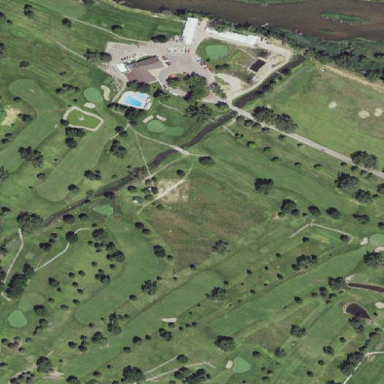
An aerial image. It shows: Golf course surrounded by greenery.